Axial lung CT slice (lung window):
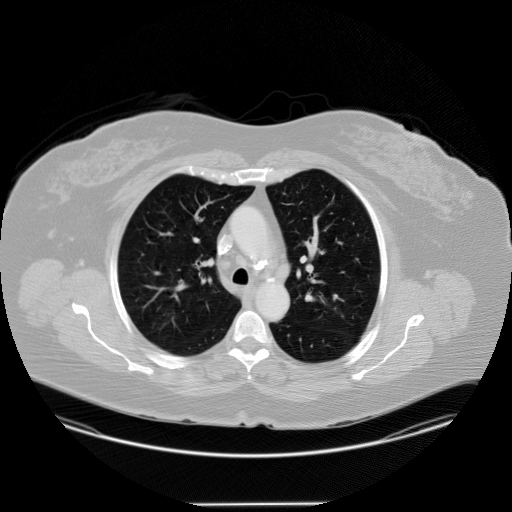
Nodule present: no